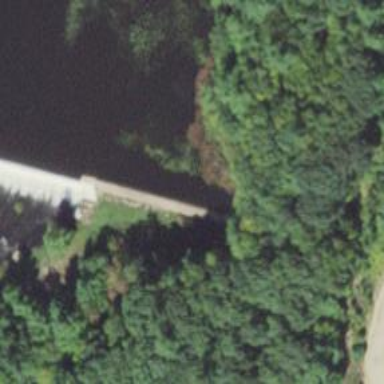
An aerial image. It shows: Dam along waterway.